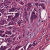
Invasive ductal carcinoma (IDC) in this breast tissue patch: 1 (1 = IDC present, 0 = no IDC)